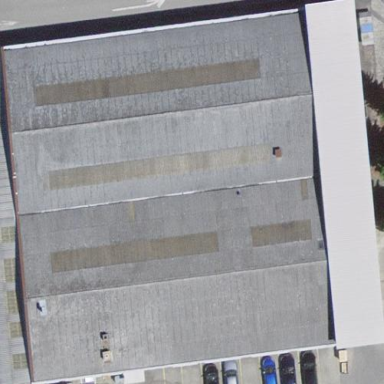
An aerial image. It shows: Commercial building.